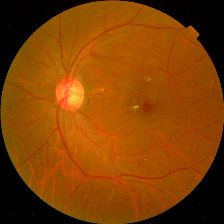
Diabetic retinopathy grade: No DR